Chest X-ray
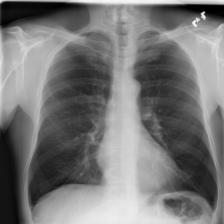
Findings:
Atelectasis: negative
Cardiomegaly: negative
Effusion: negative
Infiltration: negative
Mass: negative
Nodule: negative
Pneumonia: negative
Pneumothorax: negative
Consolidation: negative
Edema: negative
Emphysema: negative
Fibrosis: negative
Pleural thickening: negative
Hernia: negative